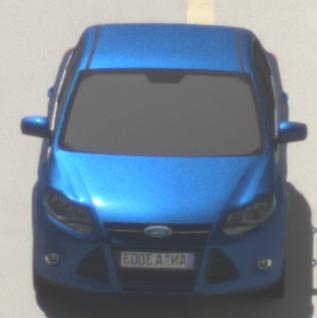
Make: Ford
Model: Focus 1.6 Ti-VCT
Detailed model: Focus (III)
Model produced from: 2011/09
Model produced until: 2014/09
Doors: 5
Color: blue
Road condition: dry road
Daytime: midday
Contrast: high contrast